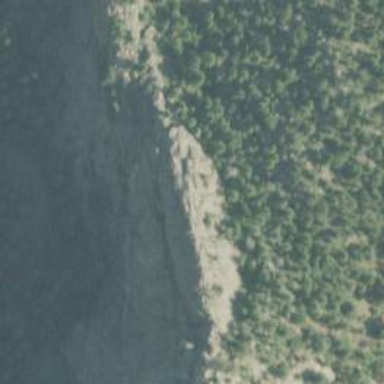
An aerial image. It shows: Crag suitable for climbing located at the edge of cliff.